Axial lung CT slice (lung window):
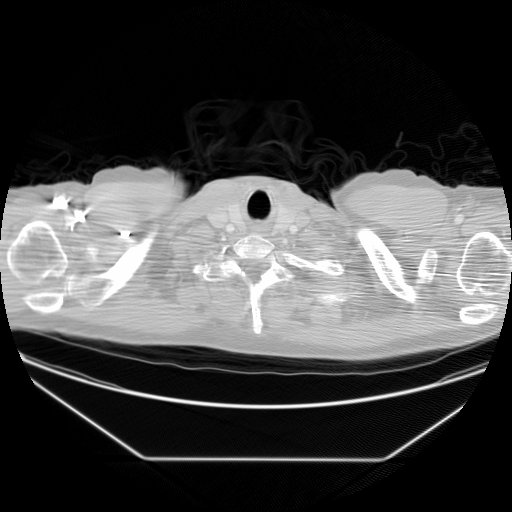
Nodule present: no